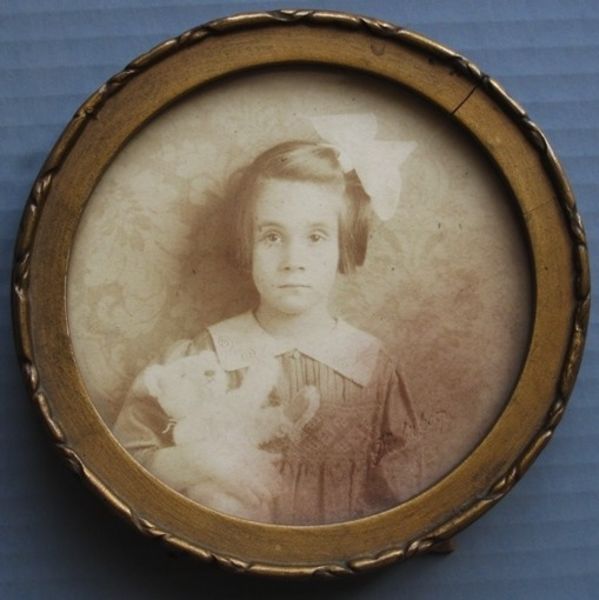
Titel: Renate Scholz
Künstler: Minya Diez-Dührkoop
Standort: Hamburg
Institution: Museum für Kunst und Gewerbe Hamburg
Schlagwörter: silber, bildnis, portrait, foto, fotografie, photographie, photo, stofftier, lichtbild, silbergelatine, konterfei, kuscheltier, brom, bildwerke, angewandte und bildende kunst, hessische systematik, porträt, mädchen, silbergelatinepapier, bromsilbergelatinepapier, entwicklungspapier, gelatinepapier, schwarzweißpositivverfahren, silbersalzverfahren, schwarzweißfotografie, porträtfotografie, porträtphotographie, plüschtier, originalrahmen